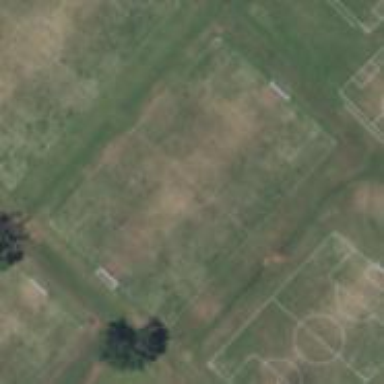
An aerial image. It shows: Grass pitch designated for soccer.